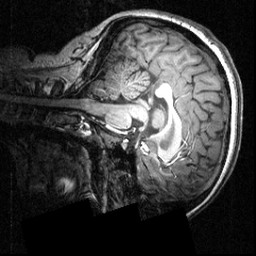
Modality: T1w
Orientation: sagittal
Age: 22
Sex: female
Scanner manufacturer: siemens
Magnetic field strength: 3.951 T
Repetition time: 1.5 s
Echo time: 0.00335 s